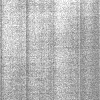
Atmospheric dust classification: dusty